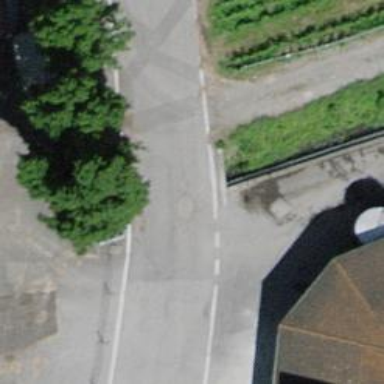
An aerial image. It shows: Unclassified road with asphalt surface crossing bridge.